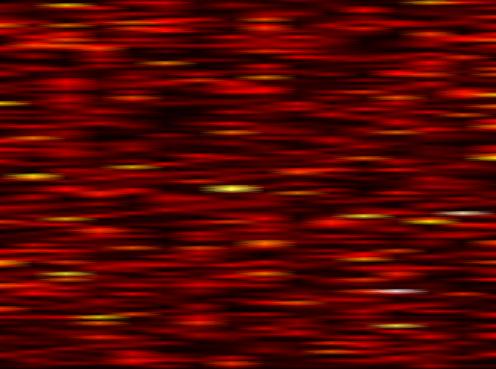
Label: UFMC